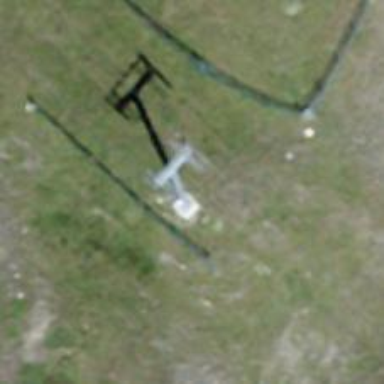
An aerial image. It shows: Pylon for aerialway.